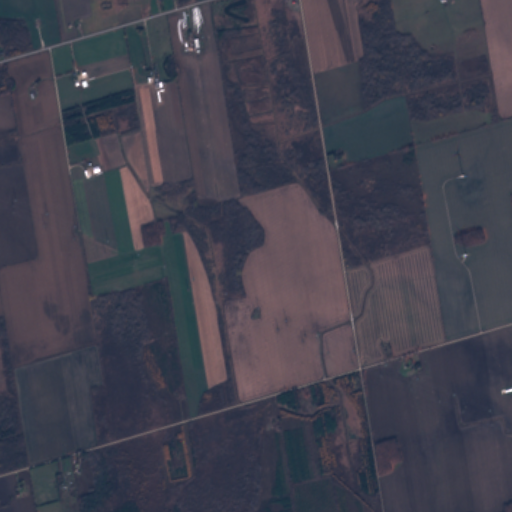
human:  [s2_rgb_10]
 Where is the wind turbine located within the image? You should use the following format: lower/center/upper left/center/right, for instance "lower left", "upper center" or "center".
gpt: The wind turbine is located in the center right of the image.
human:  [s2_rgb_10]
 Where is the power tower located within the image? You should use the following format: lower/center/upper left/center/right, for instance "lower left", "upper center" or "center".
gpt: There is no power tower in the image.